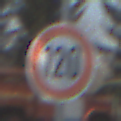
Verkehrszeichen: Geschwindigkeit120
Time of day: Midday
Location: Outdoor (Suburban)
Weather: PartlyCloudy
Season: NotSpecified
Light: Natural